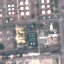
Land use / land cover: Industrial